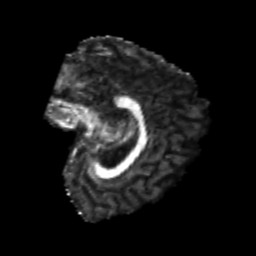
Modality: FA
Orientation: sagittal
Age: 24
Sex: female
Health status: healthy
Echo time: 0.074 s